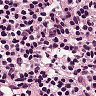
Metastatic tissue present: no